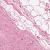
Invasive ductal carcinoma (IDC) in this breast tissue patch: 0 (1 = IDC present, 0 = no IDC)